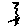
Label: zigzag